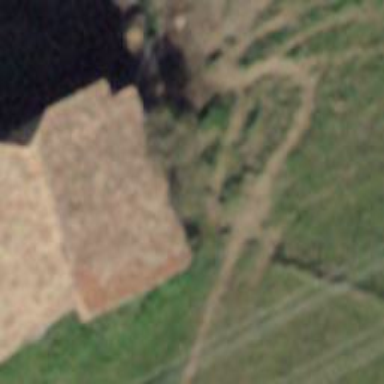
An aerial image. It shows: Barn.